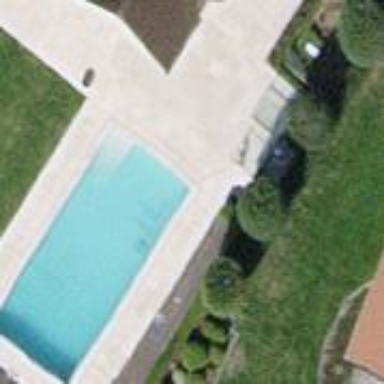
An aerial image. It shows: Swimming pool located in leisure land.